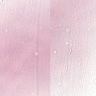
Metastatic tissue present: no